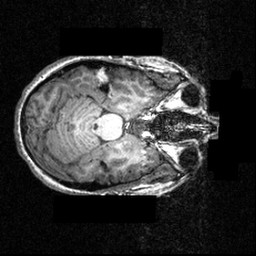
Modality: T1w
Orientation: axial
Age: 22
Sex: female
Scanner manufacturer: siemens
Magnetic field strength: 3.951 T
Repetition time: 1.5 s
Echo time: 0.00335 s